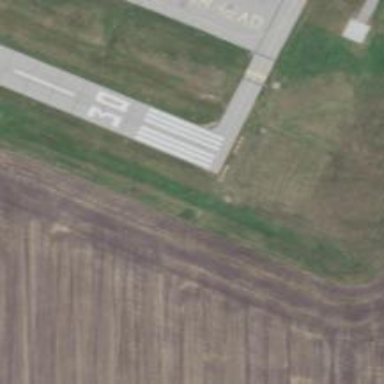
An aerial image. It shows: View of runway in airport.